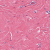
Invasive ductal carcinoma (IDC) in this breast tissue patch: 0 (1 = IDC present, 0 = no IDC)